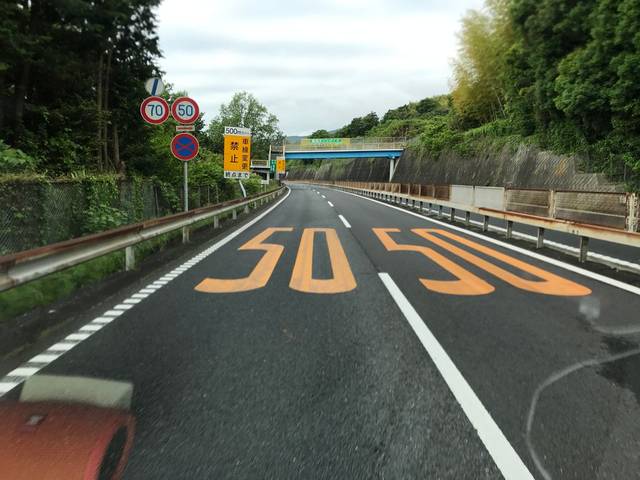
Region: Japan
Coordinates: 35.261, 139.14